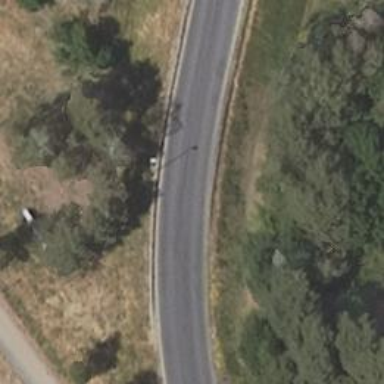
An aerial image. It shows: Unclassified road with asphalt surface and embankment.